Brain MRI, t2w sequence, axial 2D slice.
Patient: age 34, sex M, weight 95 kg, height 1.95 m
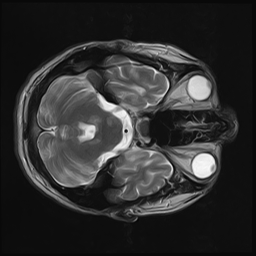